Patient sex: F
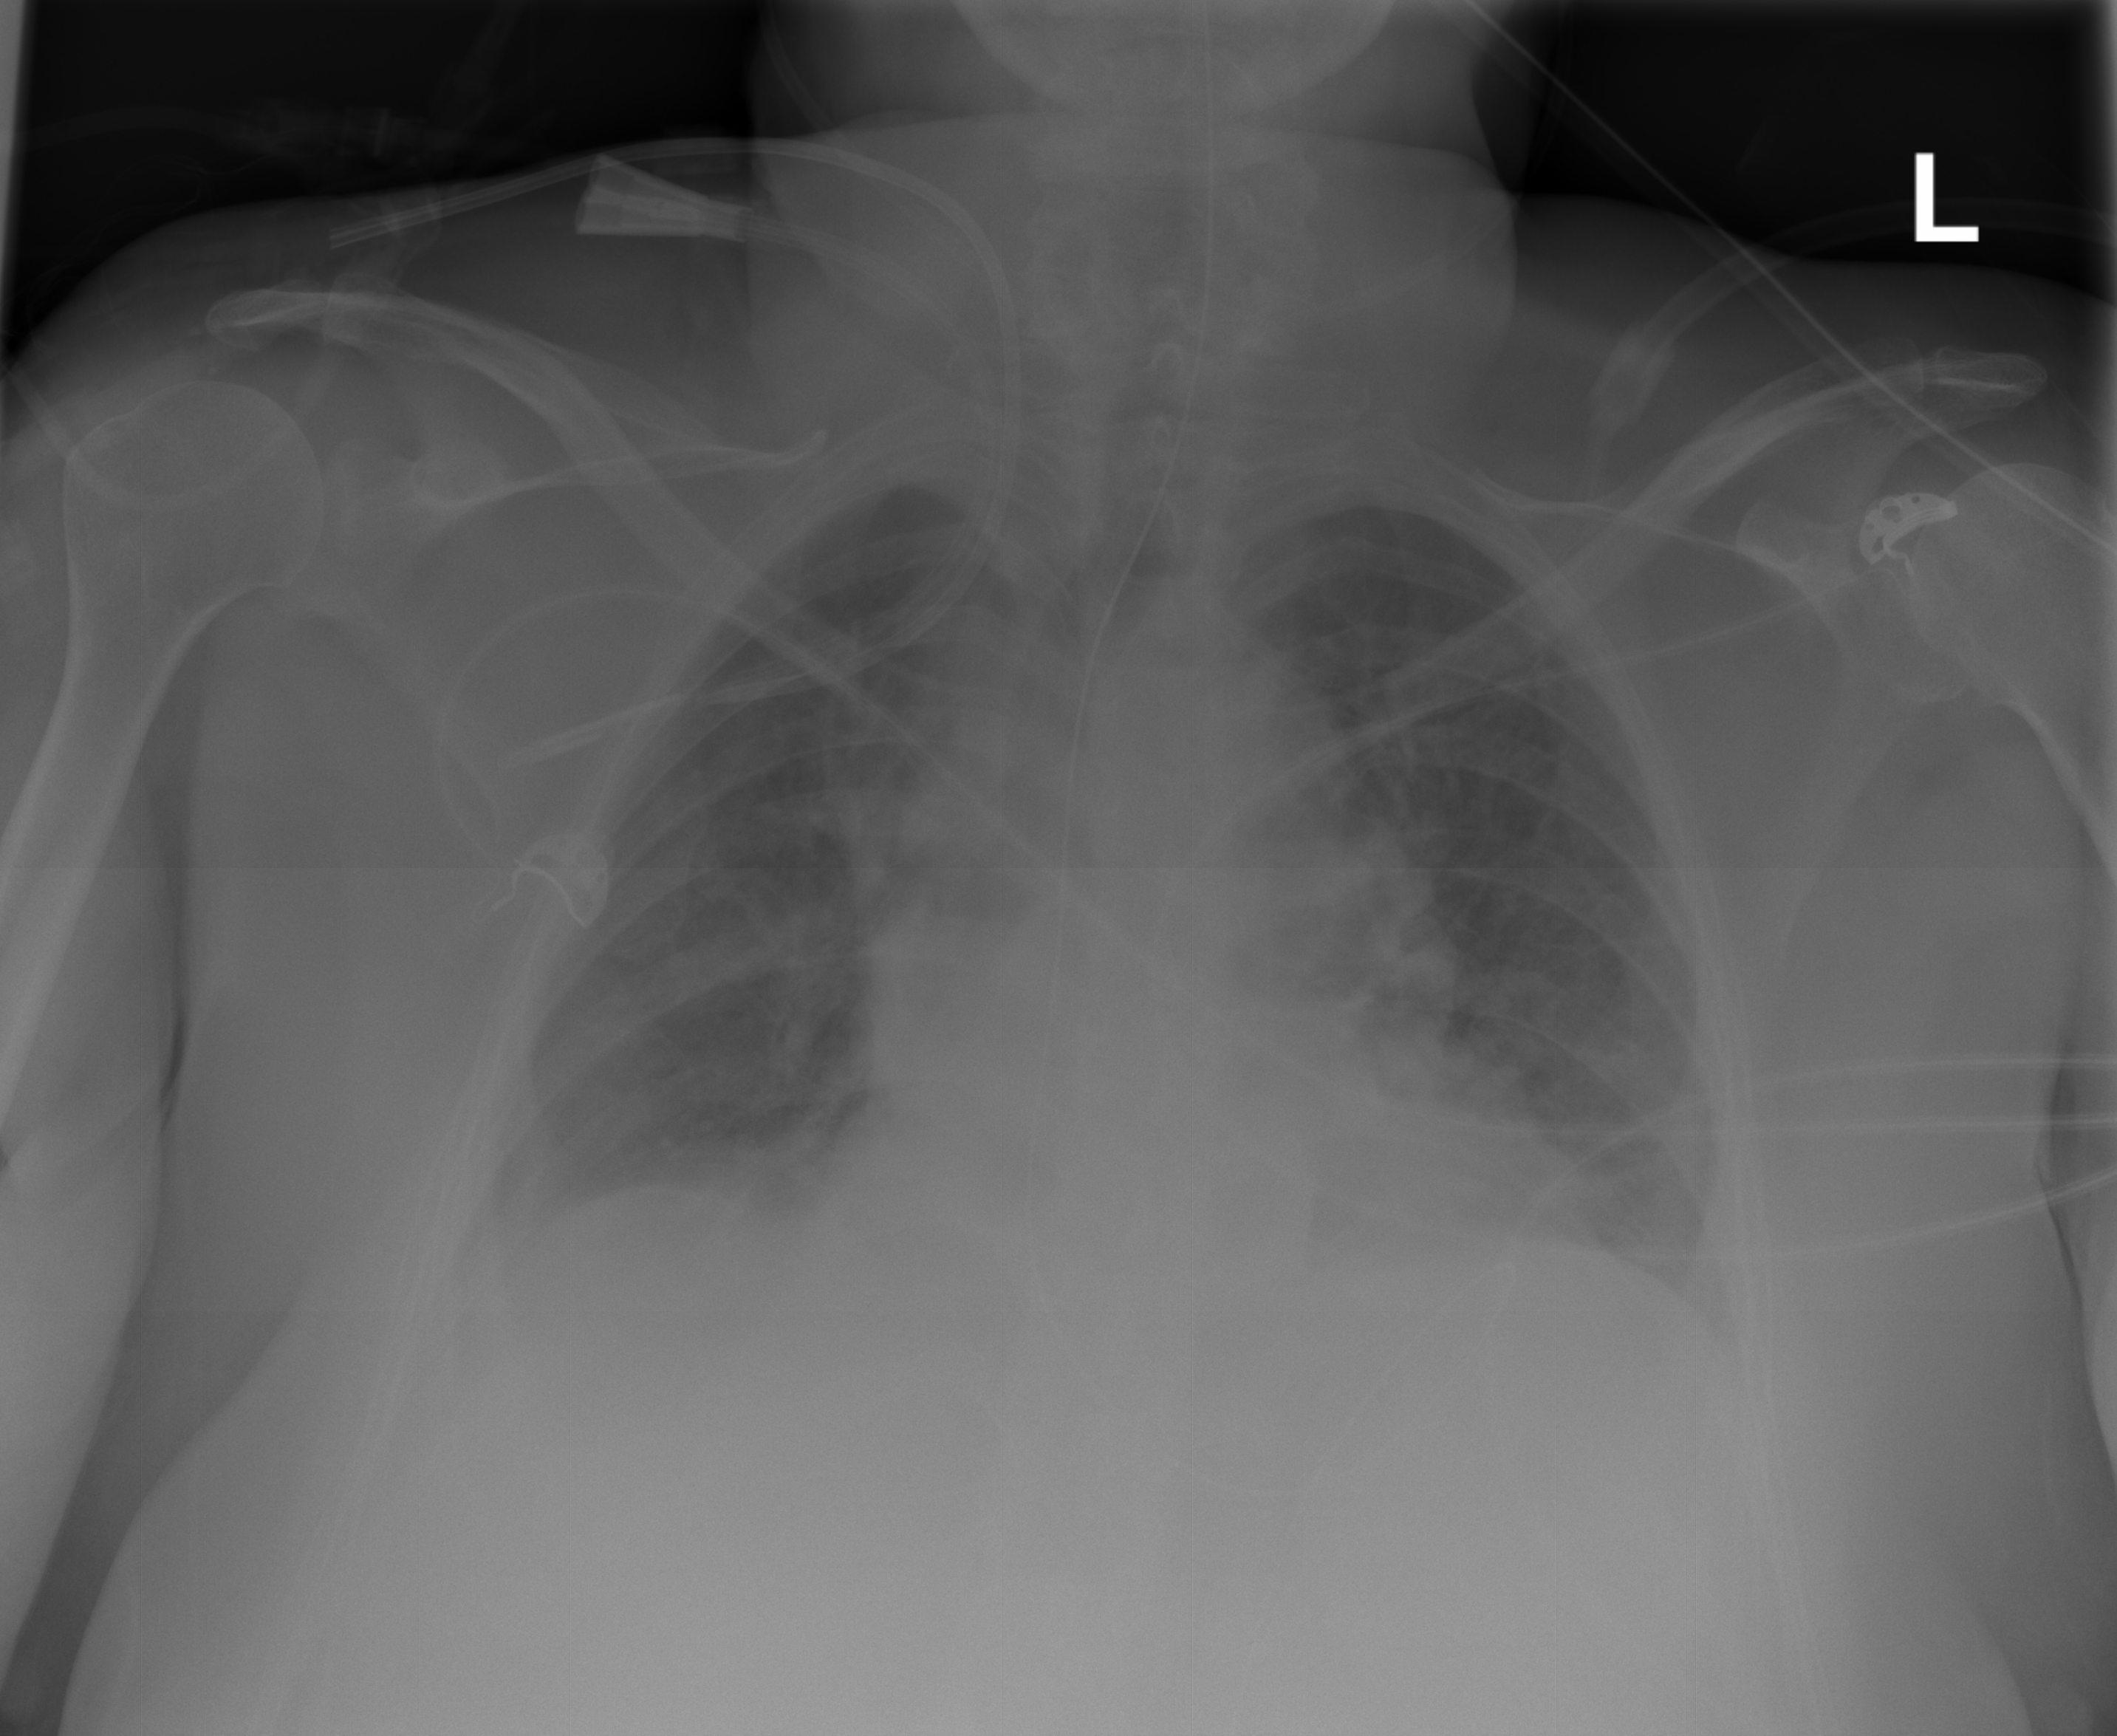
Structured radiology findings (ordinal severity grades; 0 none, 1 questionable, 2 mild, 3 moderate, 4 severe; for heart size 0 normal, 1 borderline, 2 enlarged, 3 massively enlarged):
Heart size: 2
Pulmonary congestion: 0
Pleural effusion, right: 1
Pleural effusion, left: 1
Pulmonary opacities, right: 0
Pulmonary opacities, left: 0
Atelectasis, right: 0
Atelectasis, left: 0